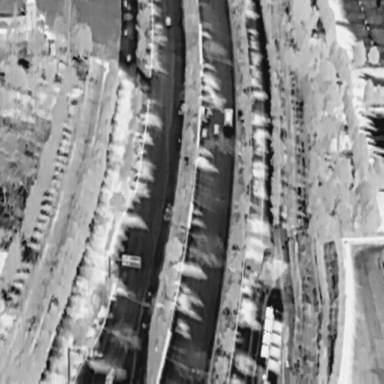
There are four objects shown in the infrared image, including three Cars, and an OtherVehicle.